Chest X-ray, AP view. Patient: 60 years old, sex M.
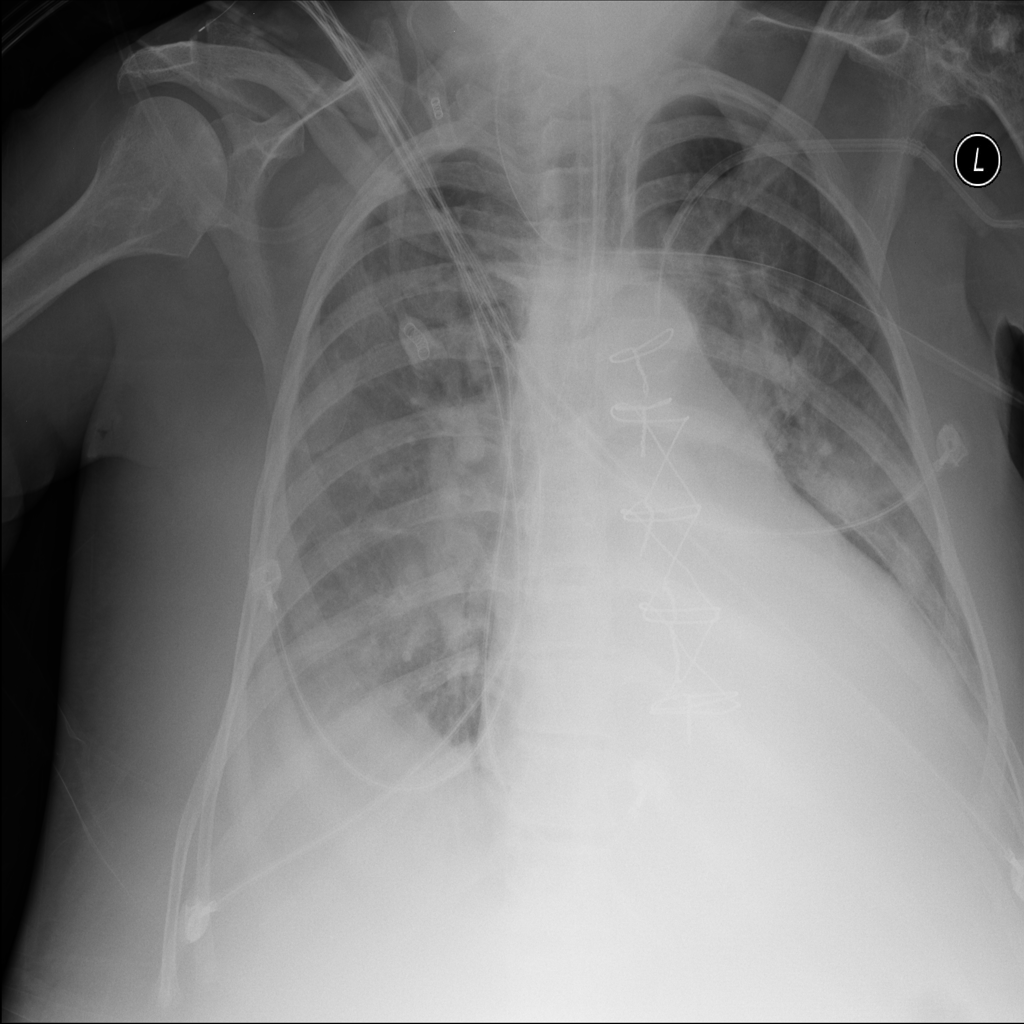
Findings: No Finding